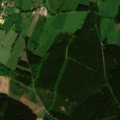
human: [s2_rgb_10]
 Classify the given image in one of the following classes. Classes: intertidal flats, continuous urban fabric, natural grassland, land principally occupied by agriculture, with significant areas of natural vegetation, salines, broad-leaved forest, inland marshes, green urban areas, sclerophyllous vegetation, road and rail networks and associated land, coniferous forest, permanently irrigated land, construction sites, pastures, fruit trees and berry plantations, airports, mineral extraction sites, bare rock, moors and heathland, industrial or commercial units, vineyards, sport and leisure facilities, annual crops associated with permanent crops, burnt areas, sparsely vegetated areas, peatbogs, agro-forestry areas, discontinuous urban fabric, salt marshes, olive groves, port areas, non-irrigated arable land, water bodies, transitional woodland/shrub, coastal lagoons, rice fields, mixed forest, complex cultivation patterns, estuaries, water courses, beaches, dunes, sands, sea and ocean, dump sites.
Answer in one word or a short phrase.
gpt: pastures, coniferous forest, mixed forest